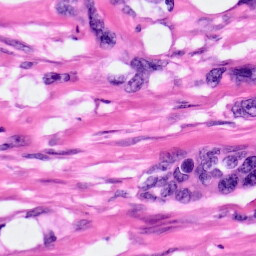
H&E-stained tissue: Pancreatic